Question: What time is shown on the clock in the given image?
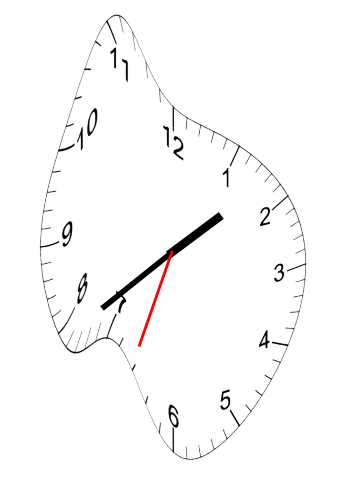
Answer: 01:38:33